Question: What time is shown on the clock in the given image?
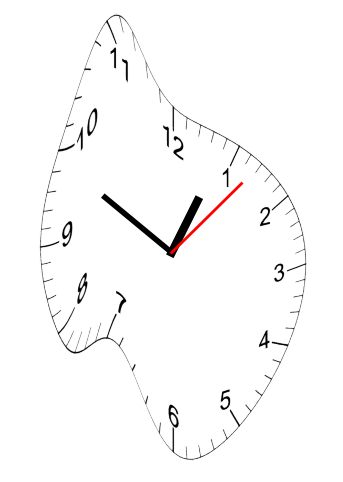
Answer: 12:49:07